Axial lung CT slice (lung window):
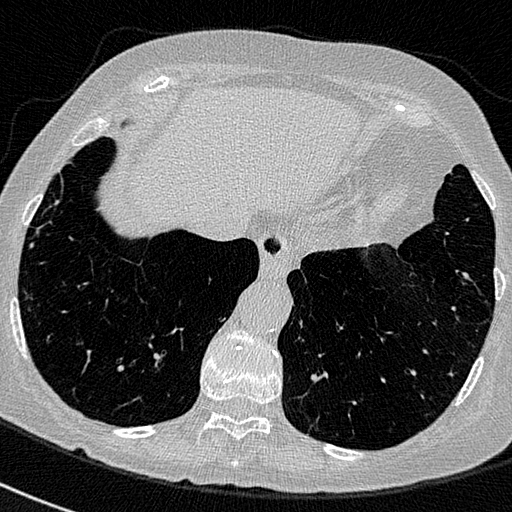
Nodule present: no